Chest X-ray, AP view. Patient: 27 years old, sex M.
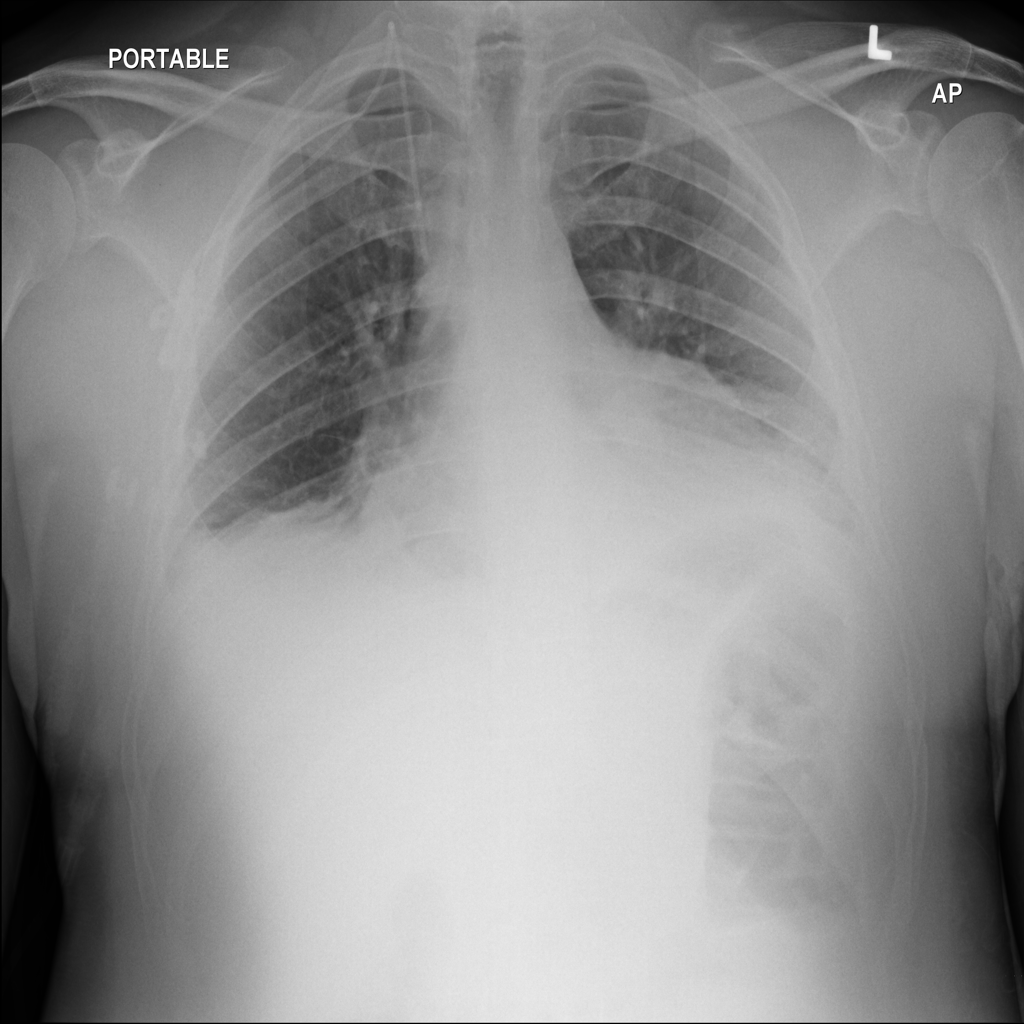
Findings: Consolidation, Effusion